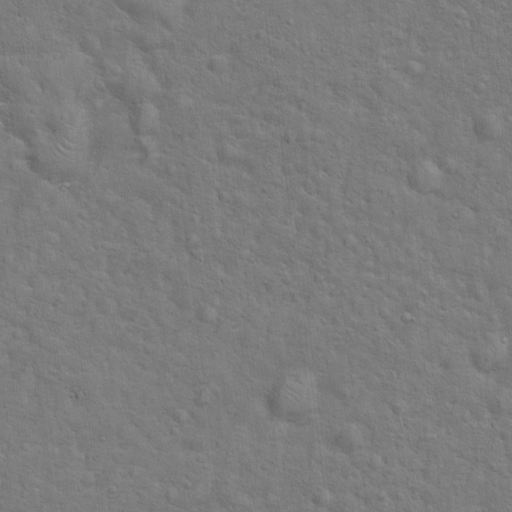
Classes present: Background